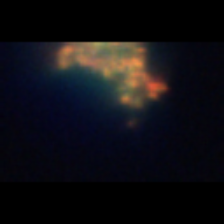
Taxon: Unknown_detritus
Group: Unknown